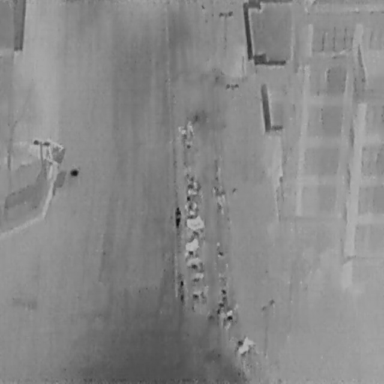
There are two People in the infrared image.